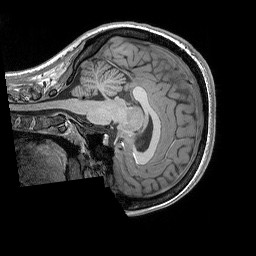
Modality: T1w
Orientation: sagittal
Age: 23
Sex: female
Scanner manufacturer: siemens
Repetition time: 2.25 s
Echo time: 0.00302 s